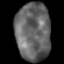
Tissue: lung
Cell type: T cells
Senescence score: 0.1533
Nuclear area (px): 1983
Mean DAPI intensity: 101.705